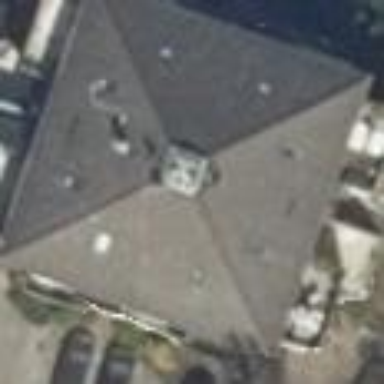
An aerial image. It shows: Apartments building with pyramidal roof.